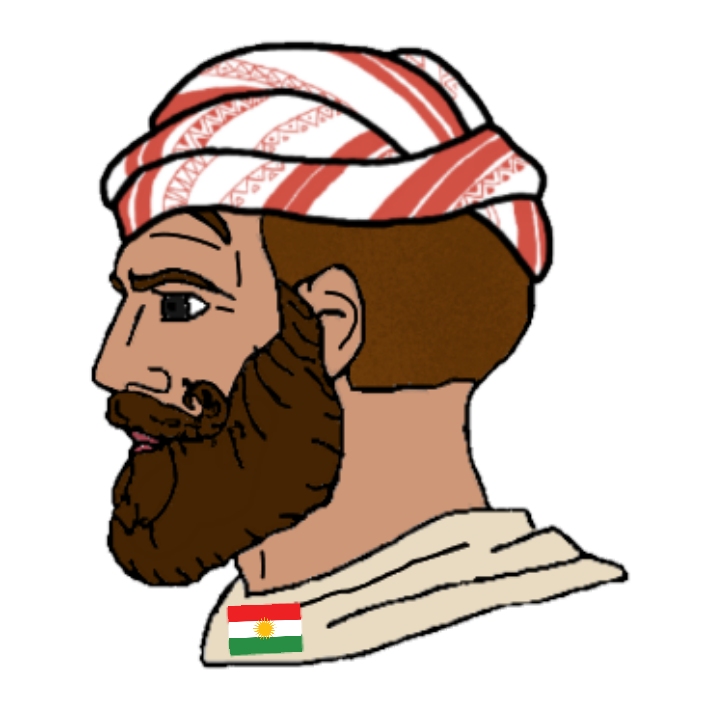
Label: 4_Yes_Chad